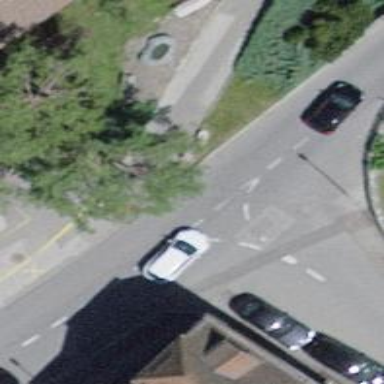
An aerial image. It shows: Sidewalk along the footway.